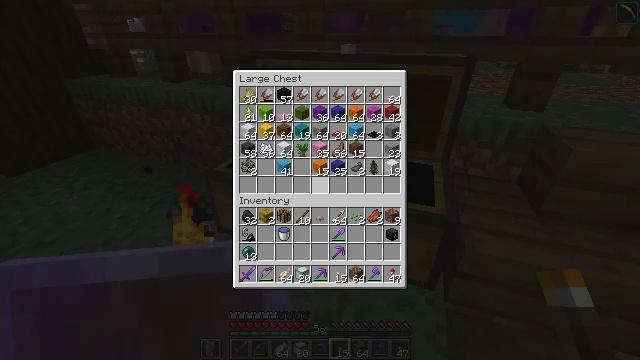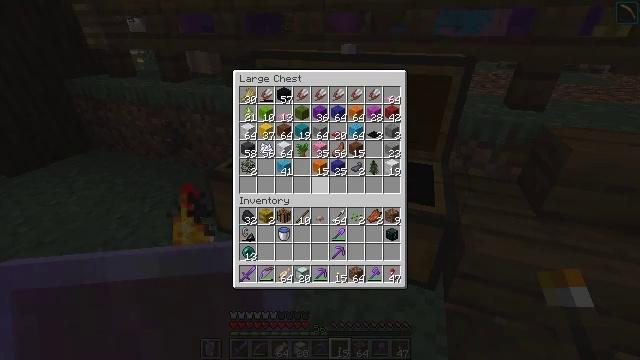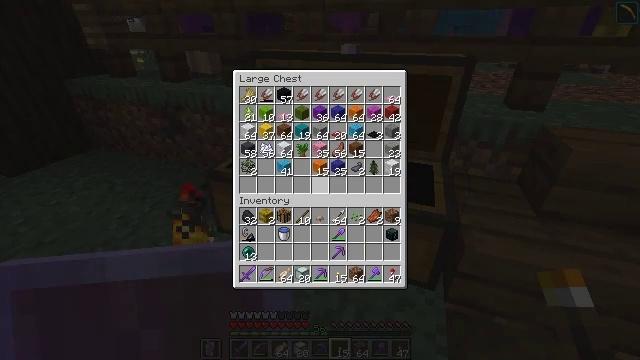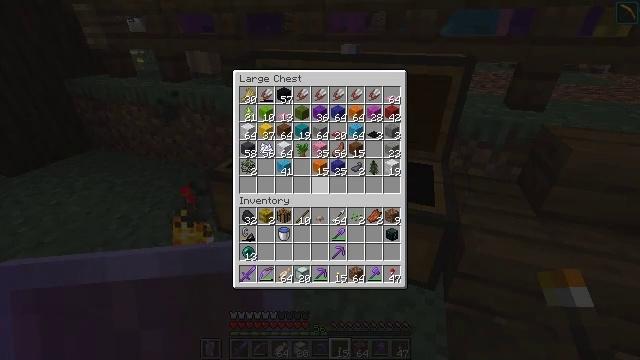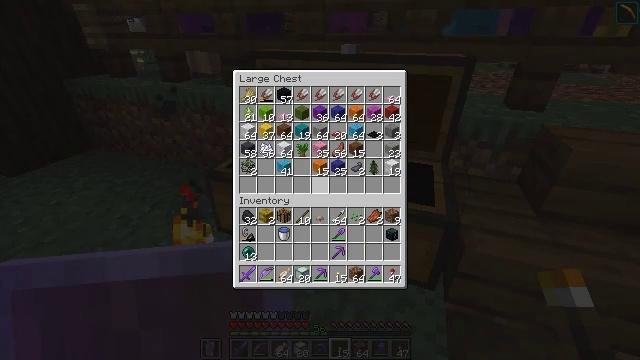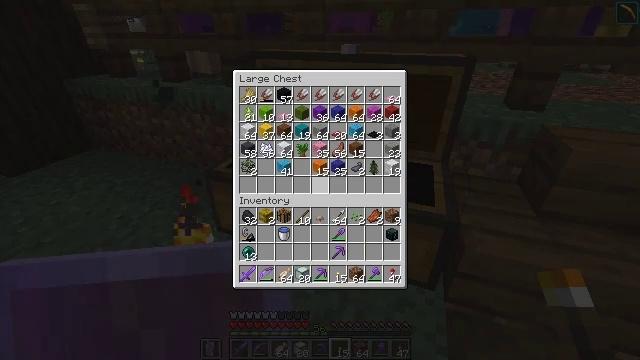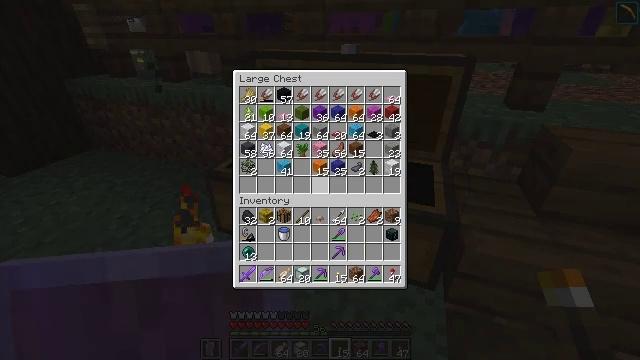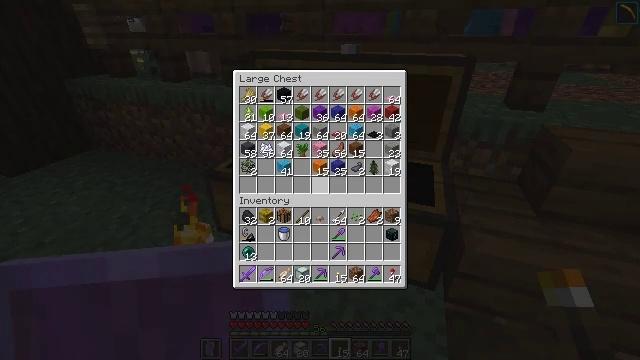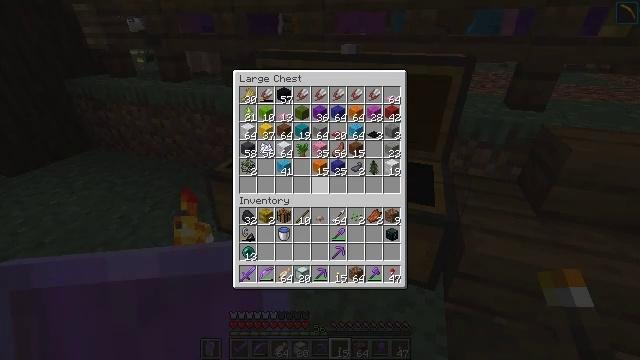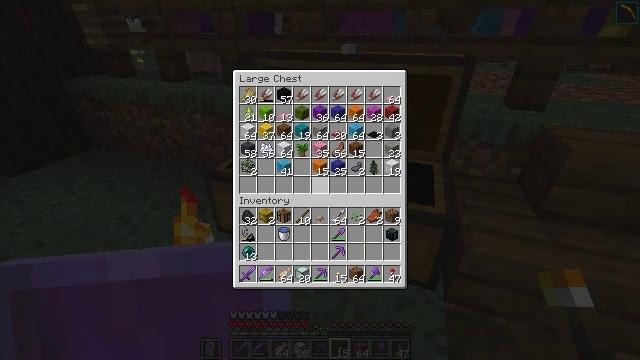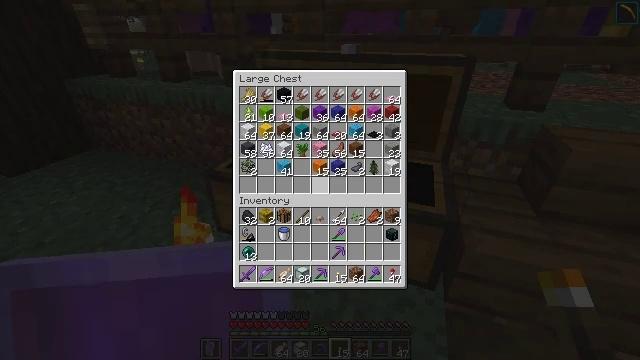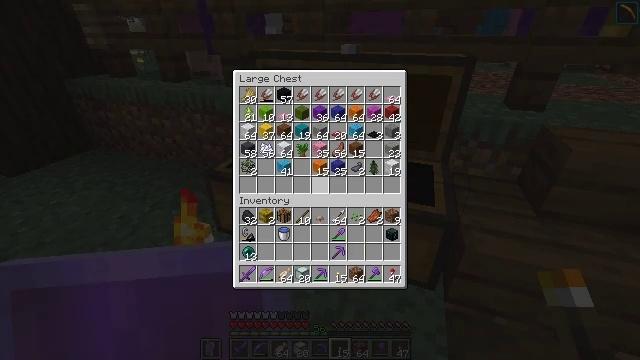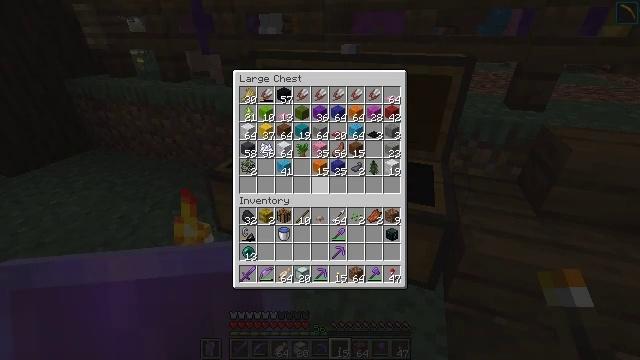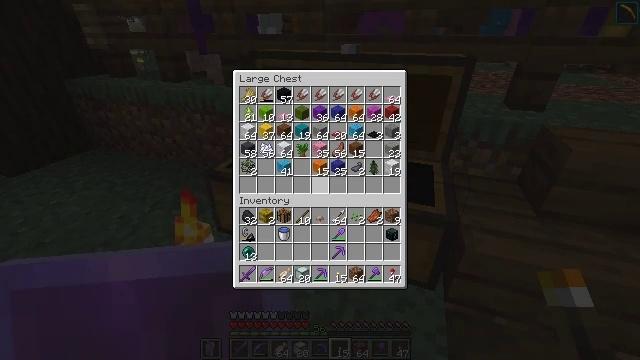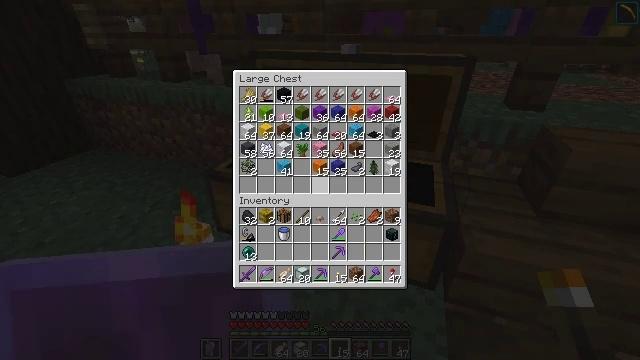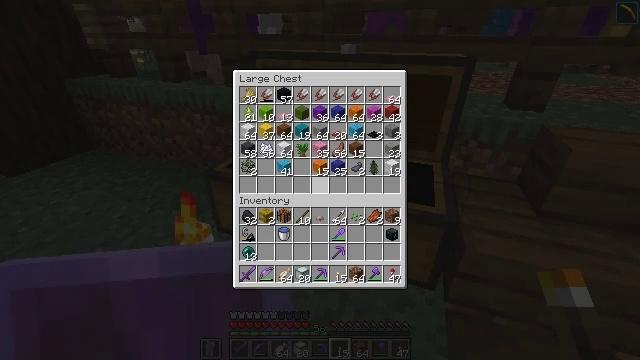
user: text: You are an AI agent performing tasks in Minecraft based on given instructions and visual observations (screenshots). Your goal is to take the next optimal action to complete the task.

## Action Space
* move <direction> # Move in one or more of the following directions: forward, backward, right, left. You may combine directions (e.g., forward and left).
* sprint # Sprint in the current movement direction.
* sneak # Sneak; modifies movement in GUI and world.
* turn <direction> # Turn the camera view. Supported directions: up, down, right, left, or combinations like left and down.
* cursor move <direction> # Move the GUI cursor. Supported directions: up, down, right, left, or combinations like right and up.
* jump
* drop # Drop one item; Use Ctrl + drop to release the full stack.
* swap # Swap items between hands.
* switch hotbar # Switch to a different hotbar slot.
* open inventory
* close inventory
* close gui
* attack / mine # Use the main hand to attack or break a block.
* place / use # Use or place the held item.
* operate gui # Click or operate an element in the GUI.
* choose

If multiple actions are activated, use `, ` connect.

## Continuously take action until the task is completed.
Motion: motion action
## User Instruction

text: Gather cactus by attacking it.
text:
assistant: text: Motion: no_op
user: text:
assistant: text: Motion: no_op
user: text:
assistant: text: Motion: no_op
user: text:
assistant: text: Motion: no_op
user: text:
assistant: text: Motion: no_op
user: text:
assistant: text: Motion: no_op
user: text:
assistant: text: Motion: no_op
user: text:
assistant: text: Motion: no_op
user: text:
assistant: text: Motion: no_op
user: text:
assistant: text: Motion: no_op
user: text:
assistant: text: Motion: no_op
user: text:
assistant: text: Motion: no_op
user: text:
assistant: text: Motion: no_op
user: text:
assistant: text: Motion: no_op
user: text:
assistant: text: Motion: no_op
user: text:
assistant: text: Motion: no_op
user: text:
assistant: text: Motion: no_op
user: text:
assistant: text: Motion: no_op
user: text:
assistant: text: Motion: no_op
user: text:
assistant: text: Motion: no_op
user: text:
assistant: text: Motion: no_op
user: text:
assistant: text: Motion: no_op
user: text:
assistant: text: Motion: no_op
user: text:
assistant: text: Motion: no_op
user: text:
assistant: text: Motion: no_op
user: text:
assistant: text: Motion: no_op
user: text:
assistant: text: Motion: no_op
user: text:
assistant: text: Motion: no_op
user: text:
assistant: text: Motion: no_op
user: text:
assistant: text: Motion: no_op